Question:
So basically I need to center (vertically) text, but the height is variable, since it can be on multiple lines, how can I do this?
What I've tried:
'''
.box {
text-align: center;
vertical-align: center;
}
.box {
position: absolute;
top: 50%;
text-align: center;
left: 50%;
}
.box {
margin: 50% auto;
text-align: center;
}
'''
I don't know if this is even possible or if I have to correct it with JS.
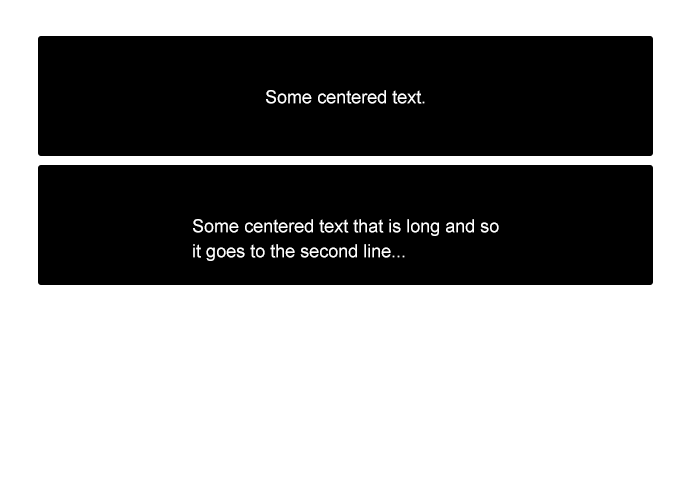
Answer: Use 'display:table-cell'
'''
.box {
text-align: center;
vertical-align: middle;
background:black;
color:white;
height:200px;
display:table-cell;
width:450px
}
'''
<URL>
<URL>